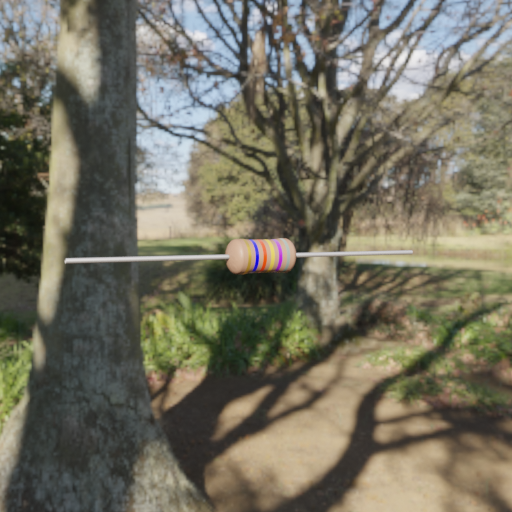
Resistor colour bands (in order): gold, blue, red, gold, violet, gray